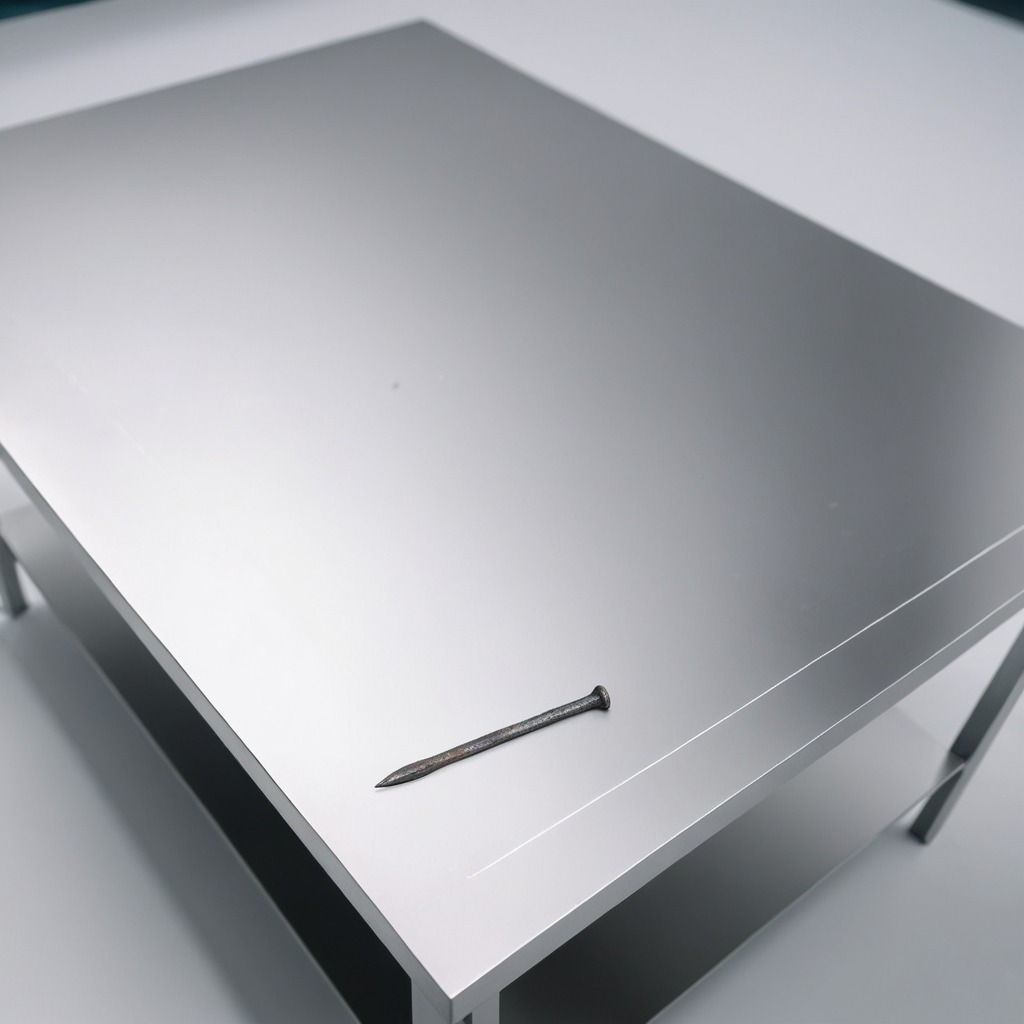
An iron nail is lying on the stainless steel table.